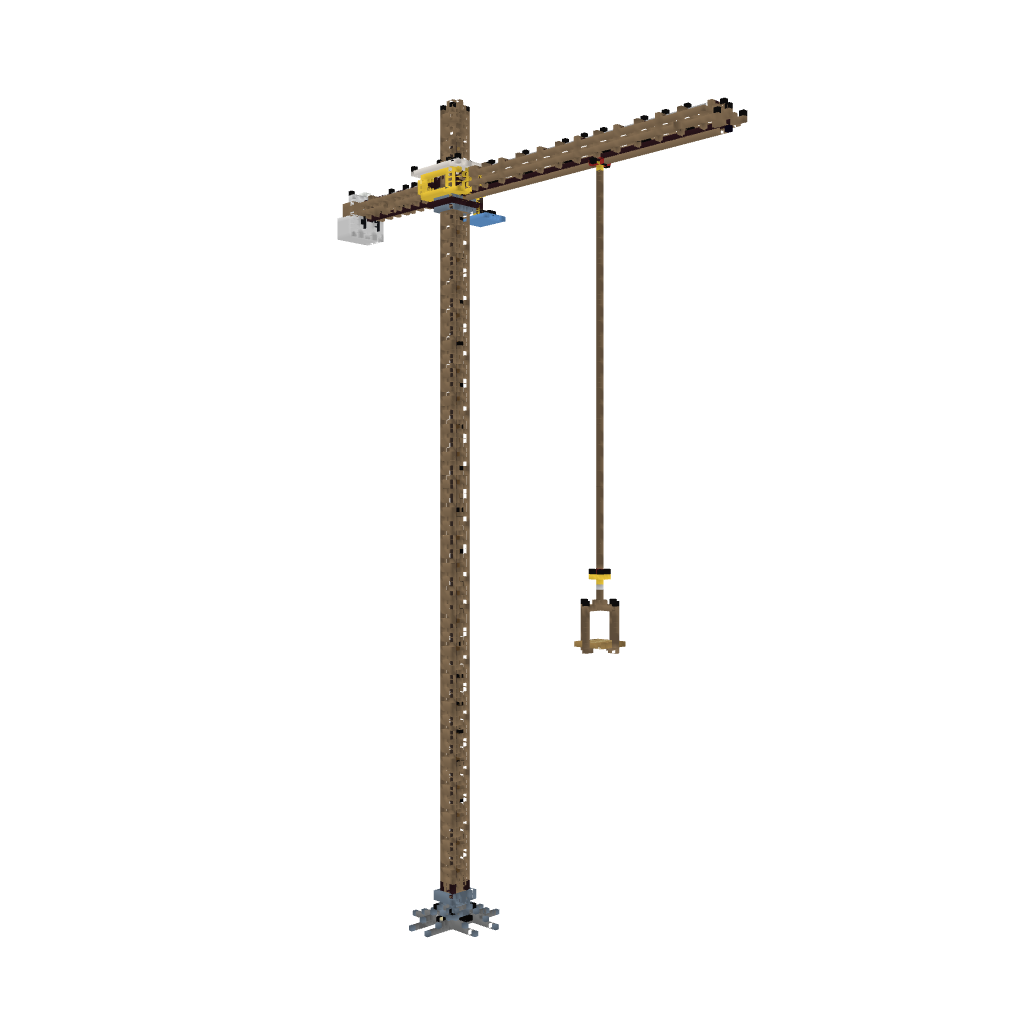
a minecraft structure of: Tall Construction Crain